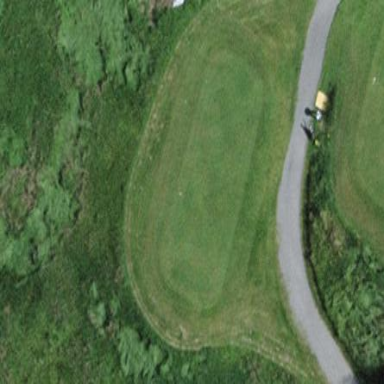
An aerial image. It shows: Golf tee on grassy land.